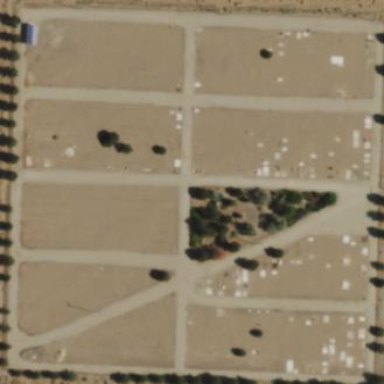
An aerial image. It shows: Cemetery.